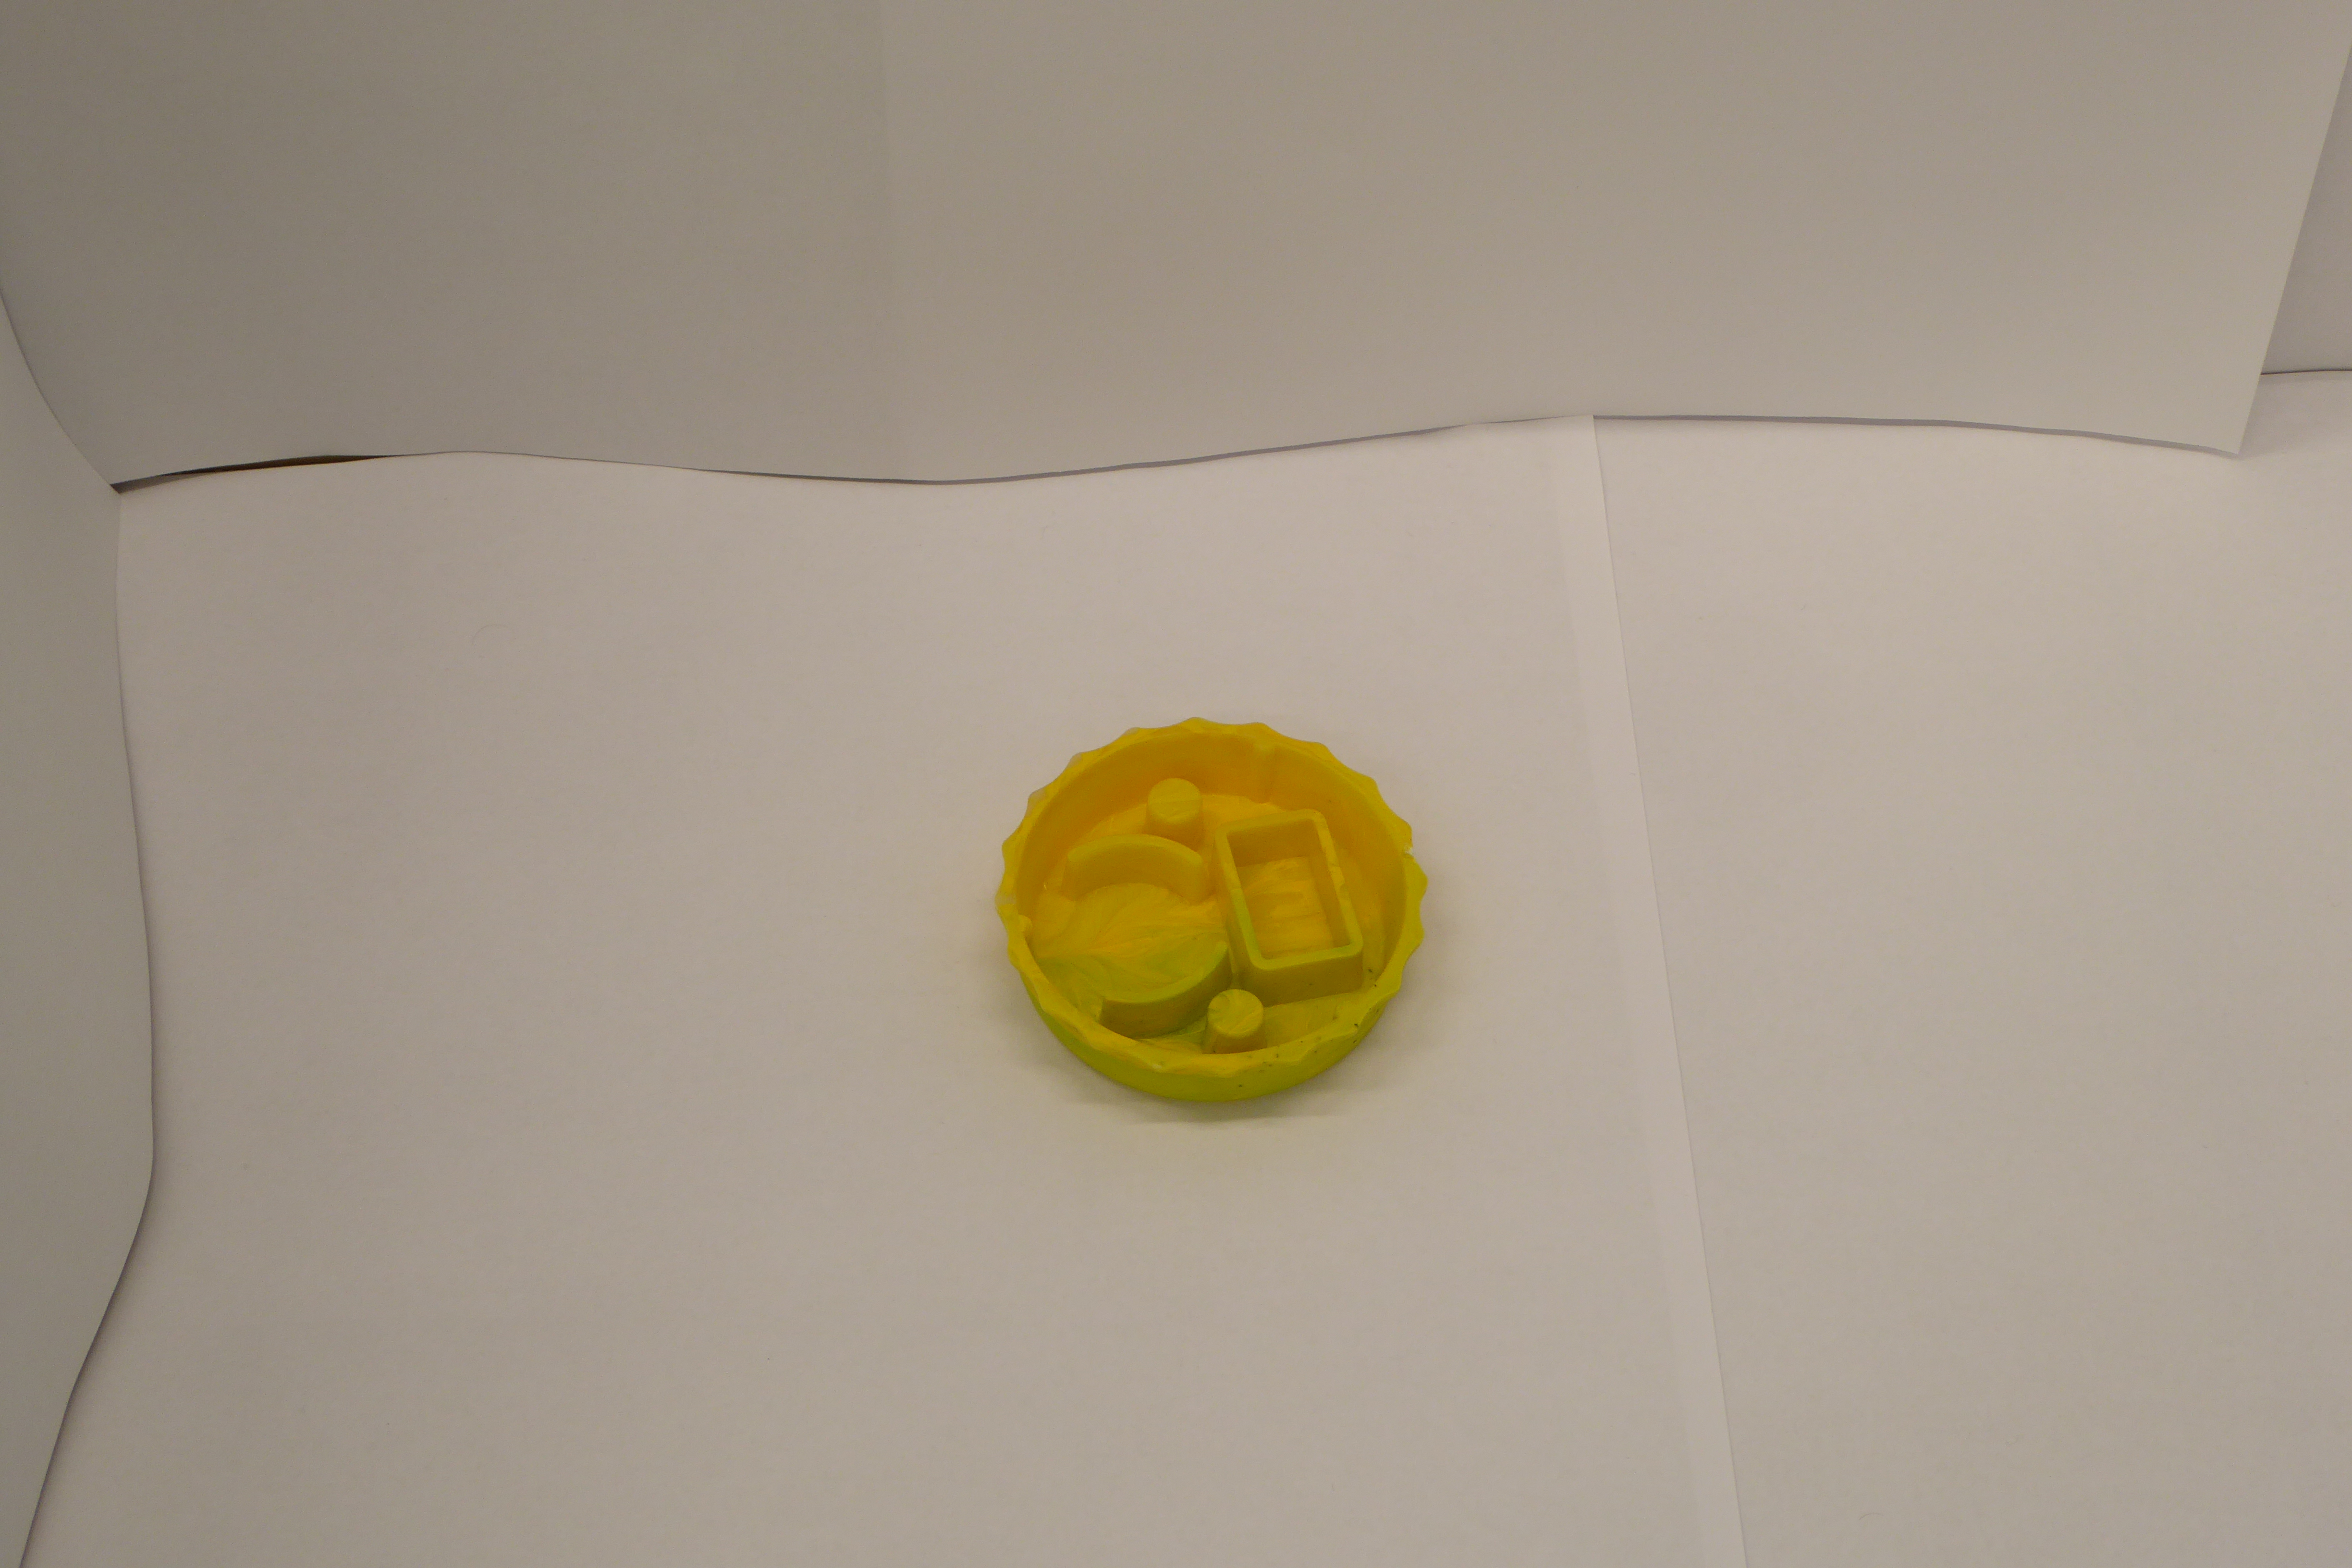
Label: Bottle Opener - Cover